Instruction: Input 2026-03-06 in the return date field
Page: home
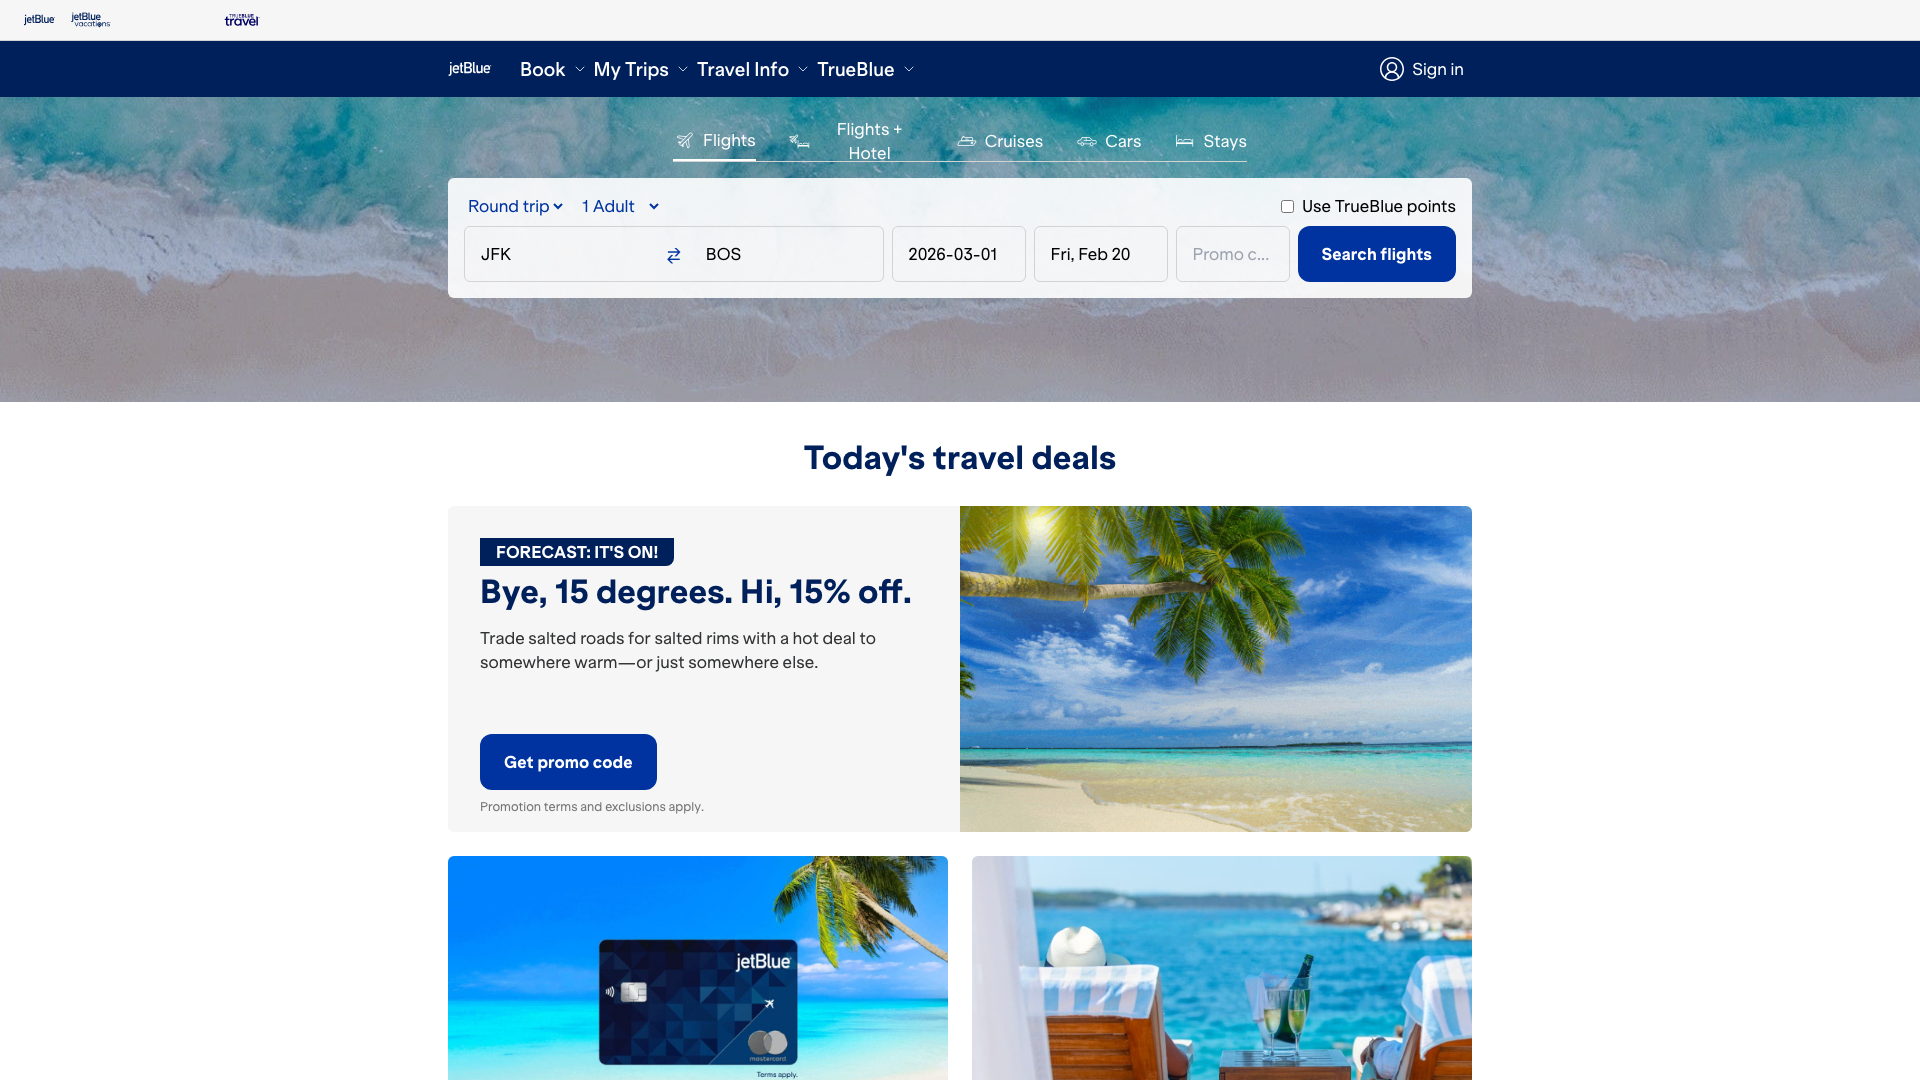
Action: type